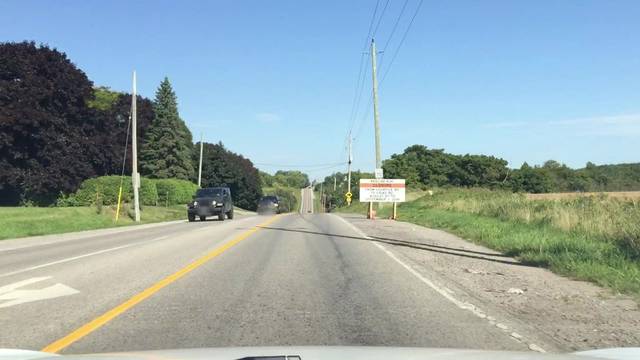
Region: Canada
Coordinates: 43.892, -78.793